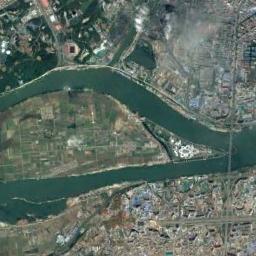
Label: river